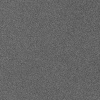
Atmospheric dust classification: dusty